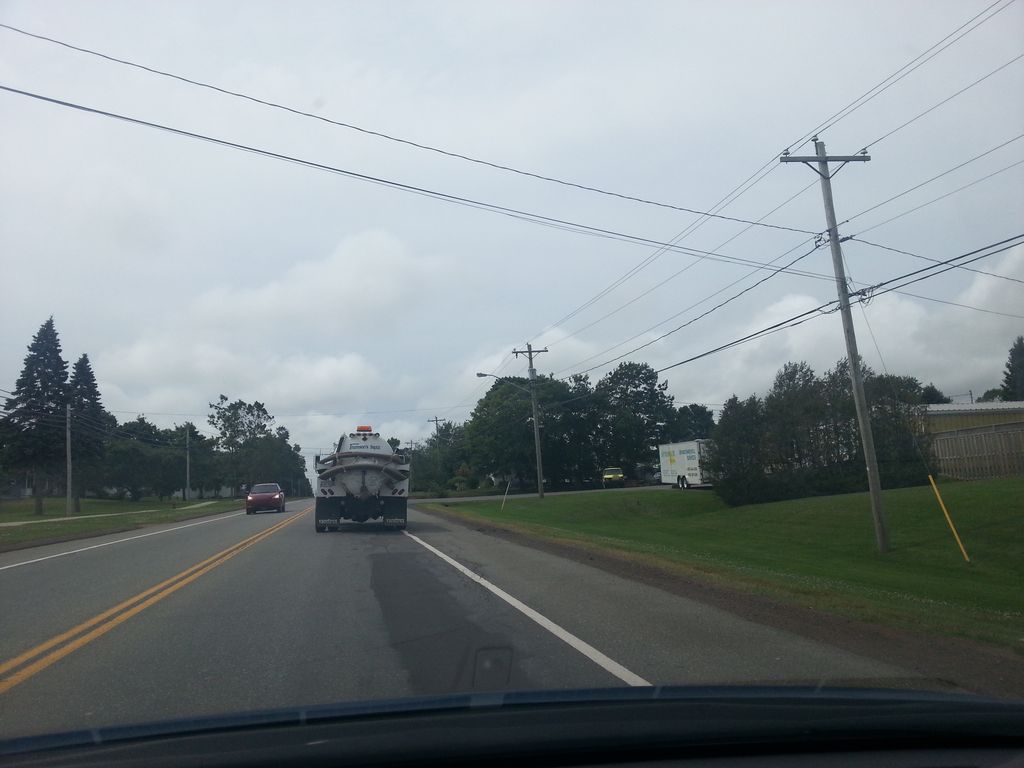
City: charlottetown